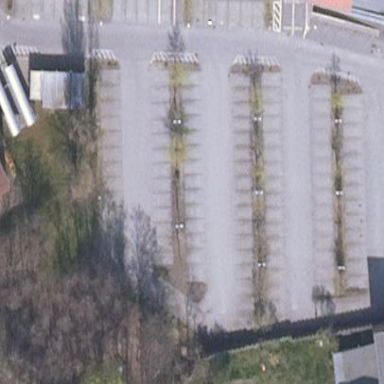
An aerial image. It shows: Parking area with surface.